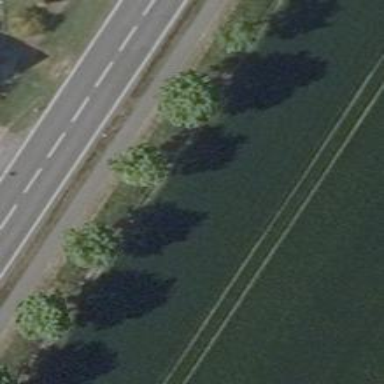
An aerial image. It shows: Deciduous tree with broadleaved leaves.